Brain MRI, t1w sequence, axial 2D slice.
Patient: age 43, sex F, weight 78 kg, height 1.78 m
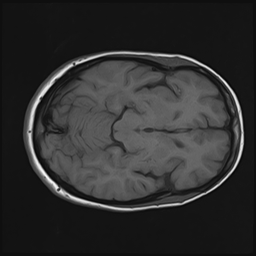